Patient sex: M
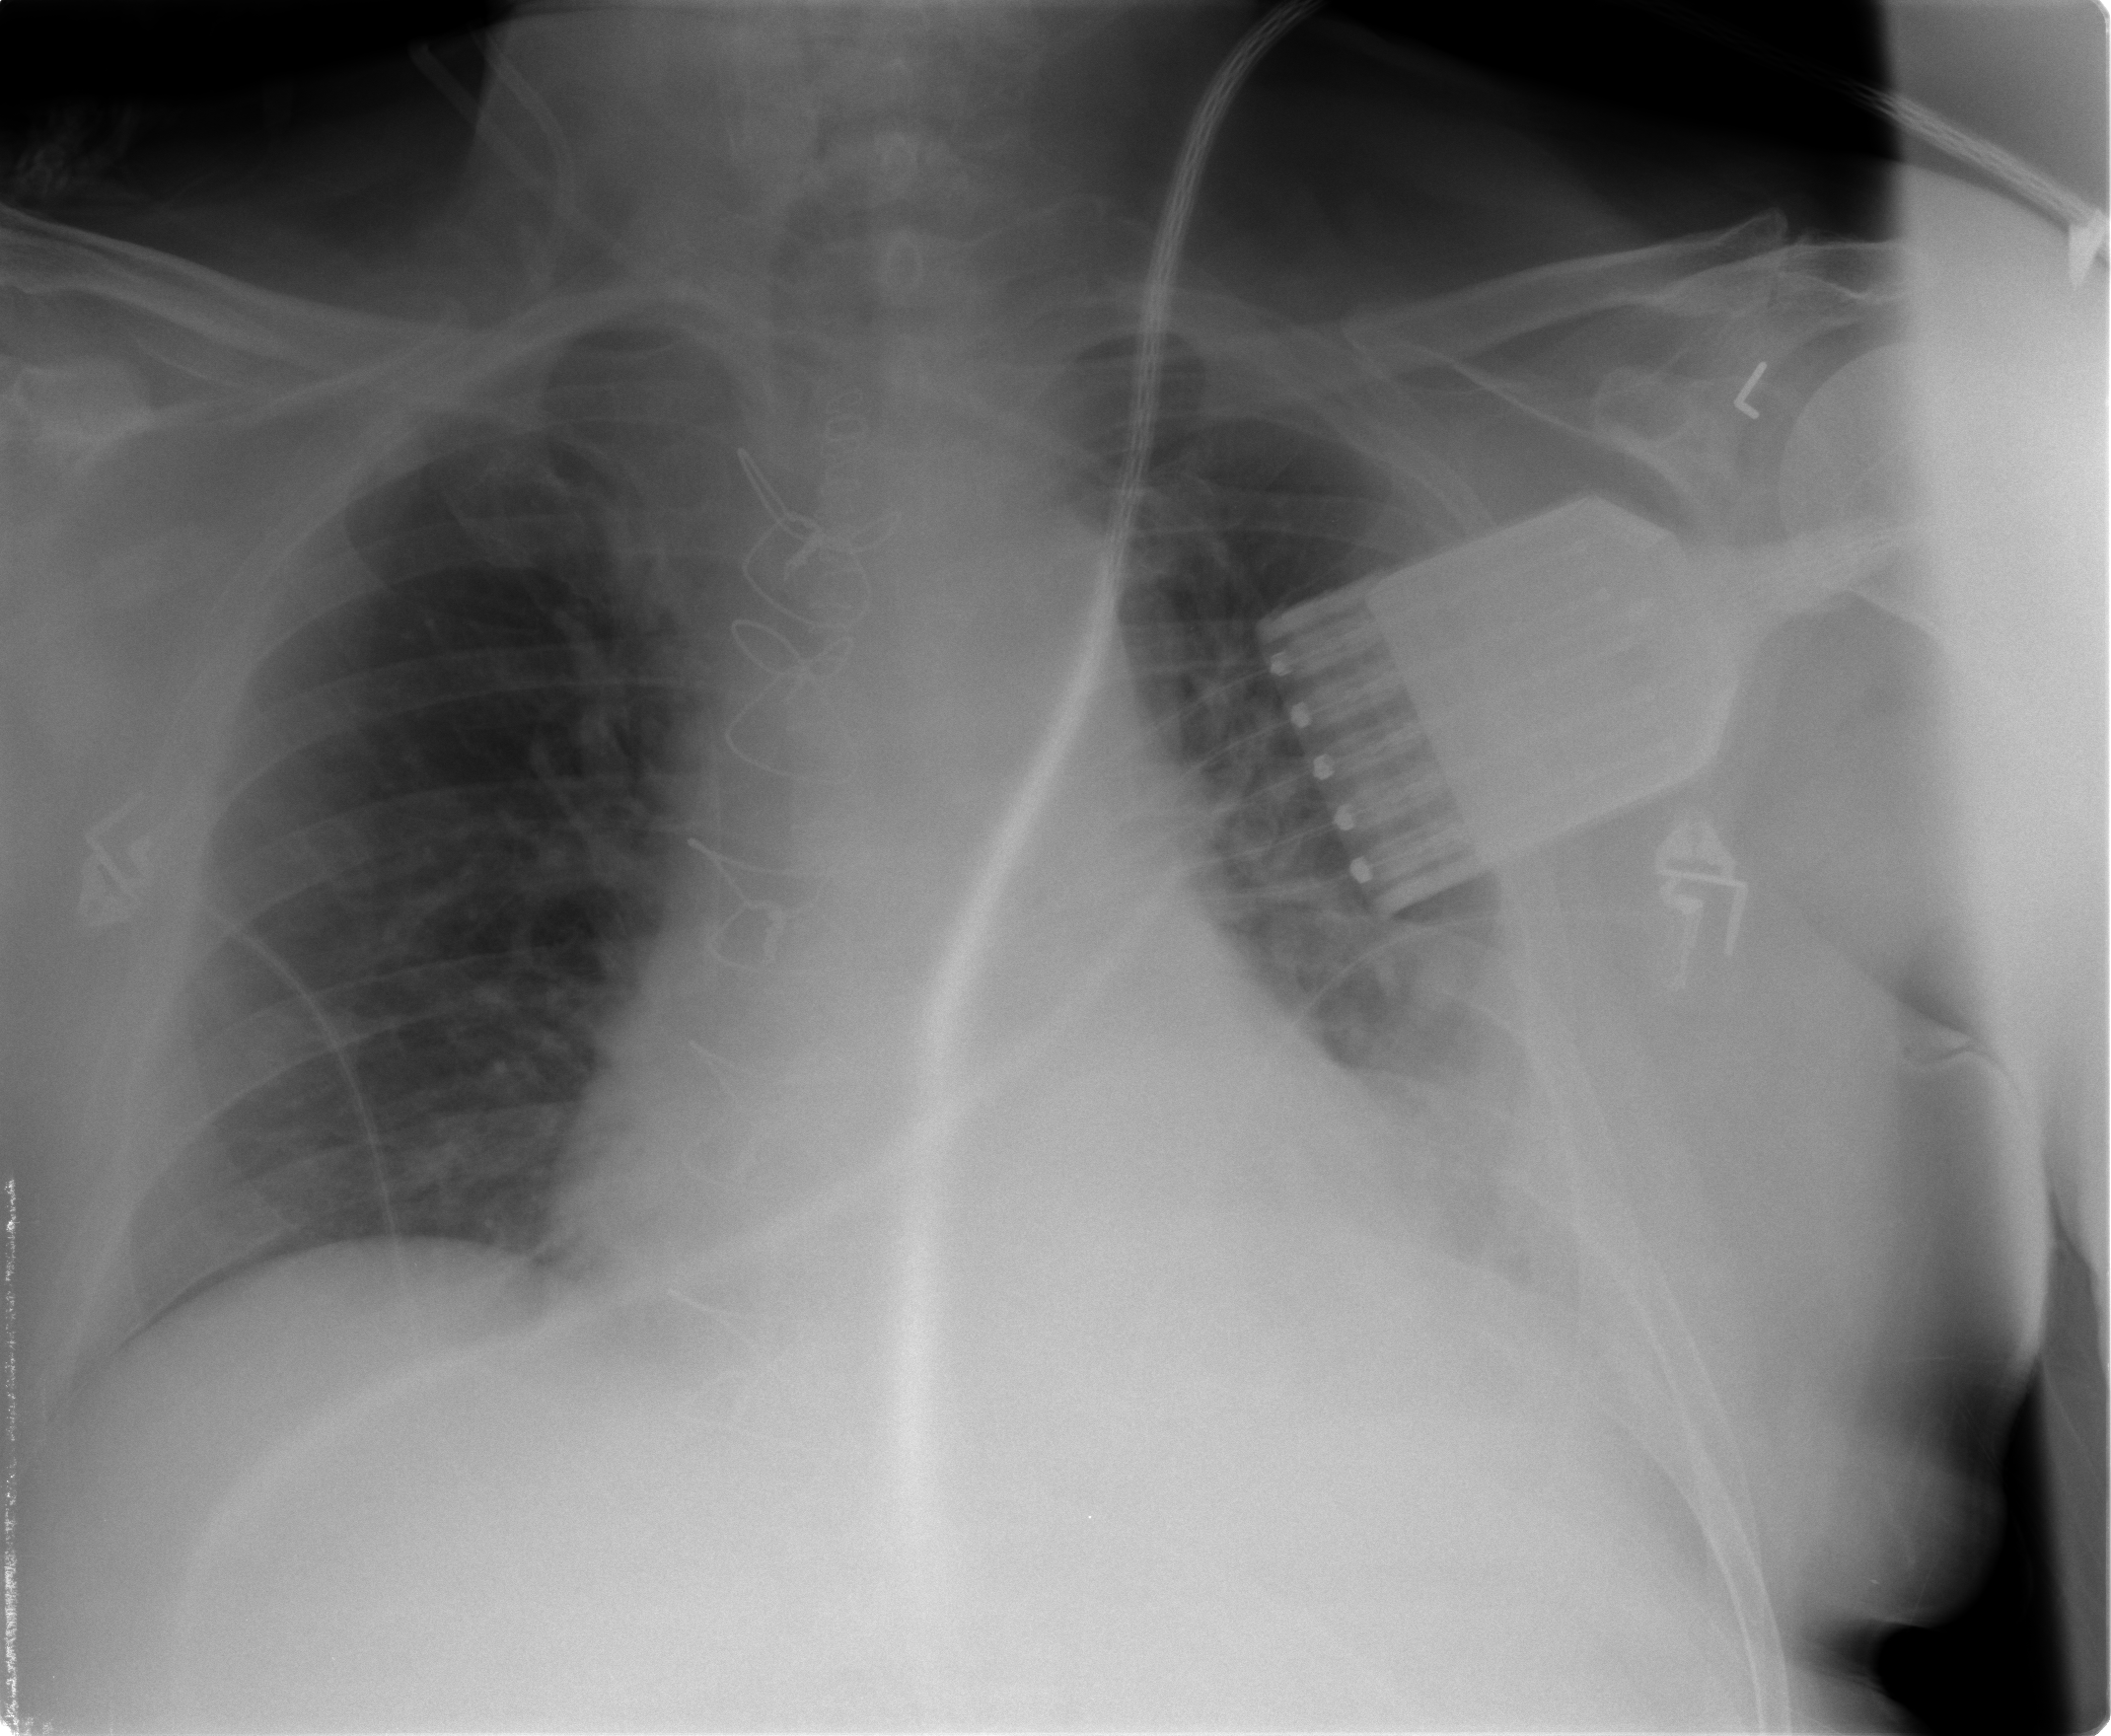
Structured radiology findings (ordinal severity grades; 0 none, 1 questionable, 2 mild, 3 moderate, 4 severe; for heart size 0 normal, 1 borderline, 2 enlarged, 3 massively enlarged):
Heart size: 2
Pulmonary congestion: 2
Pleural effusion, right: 1
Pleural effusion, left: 2
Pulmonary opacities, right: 0
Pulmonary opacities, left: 2
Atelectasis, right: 0
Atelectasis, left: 2